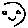
Label: smiley face